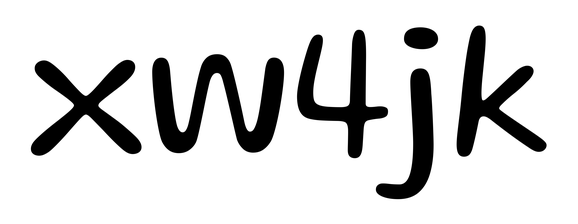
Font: Gluten_Light